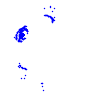
Particle: proton